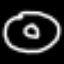
Label: donut